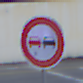
Verkehrszeichen: Ueberholverbot
Umgebung: Outdoor, Suburban
Tageszeit: SunriseSunset
Wetter: PartlyCloudy
Licht: Natural
Jahreszeit: NotSpecified
Kontrast: LowContrast